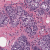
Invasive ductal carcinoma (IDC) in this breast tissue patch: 0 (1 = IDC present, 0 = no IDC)